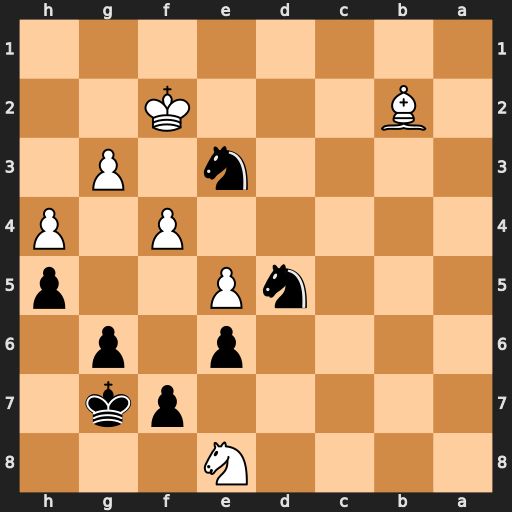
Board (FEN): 4N3/5pk1/4p1p1/3nP2p/5P1P/4n1P1/1B3K2/8
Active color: b
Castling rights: -
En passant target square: -
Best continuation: Kf8 Nf6 Nd1+ Ke2 Nxb2